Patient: sex M, age 74
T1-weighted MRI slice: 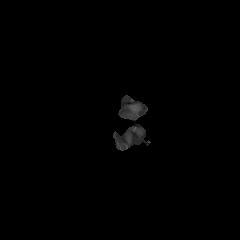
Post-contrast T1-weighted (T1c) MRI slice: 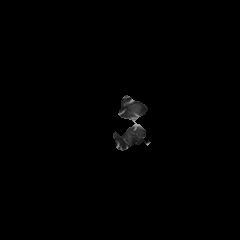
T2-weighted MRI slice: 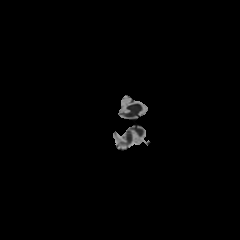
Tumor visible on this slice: no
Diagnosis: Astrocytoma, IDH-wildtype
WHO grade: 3